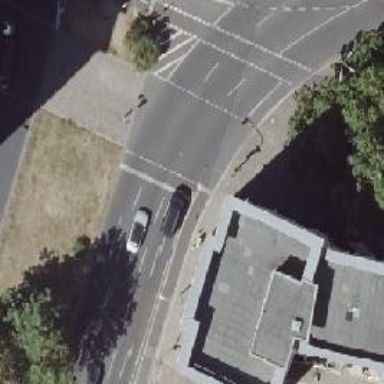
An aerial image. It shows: Secondary road with asphalt surface. It has lane markings and is dual carriageway with kerb separating the cycleway on the right.